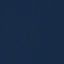
Land use / land cover: SeaLake